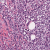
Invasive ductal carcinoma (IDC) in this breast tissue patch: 1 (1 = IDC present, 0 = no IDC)